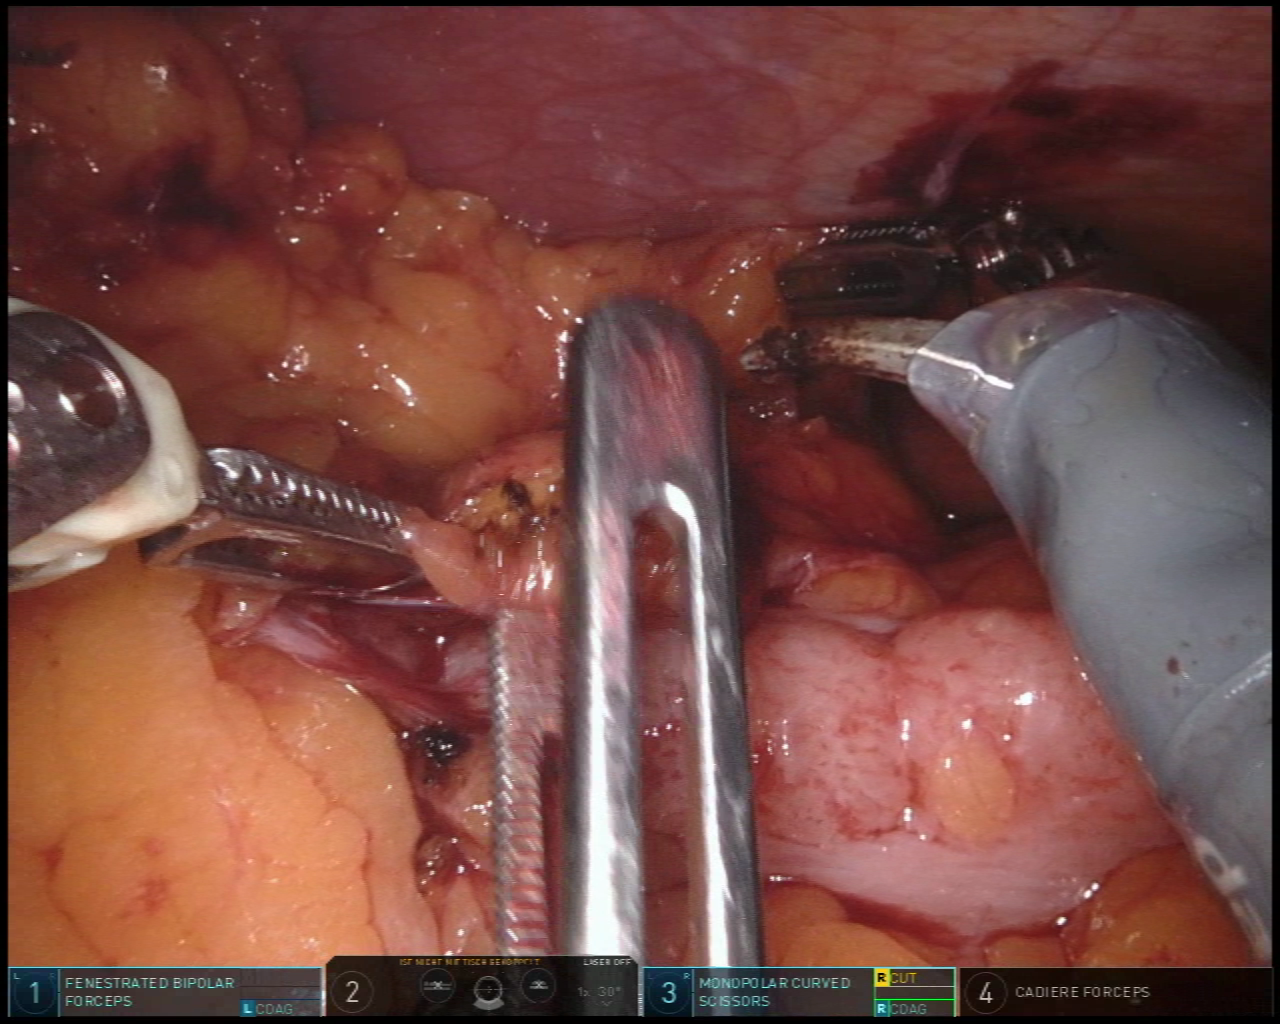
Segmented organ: colon
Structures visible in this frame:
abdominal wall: yes
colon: yes
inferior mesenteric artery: no
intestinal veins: no
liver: no
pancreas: no
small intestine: no
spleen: no
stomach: no
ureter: no
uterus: no
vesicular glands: no